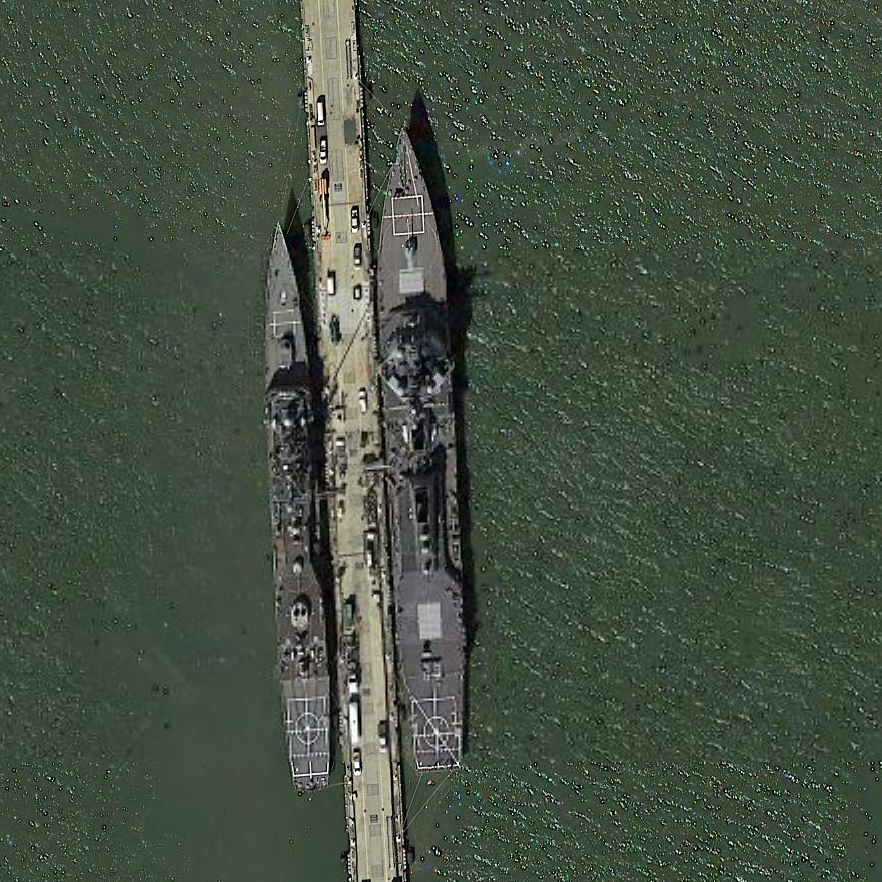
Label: destroyer